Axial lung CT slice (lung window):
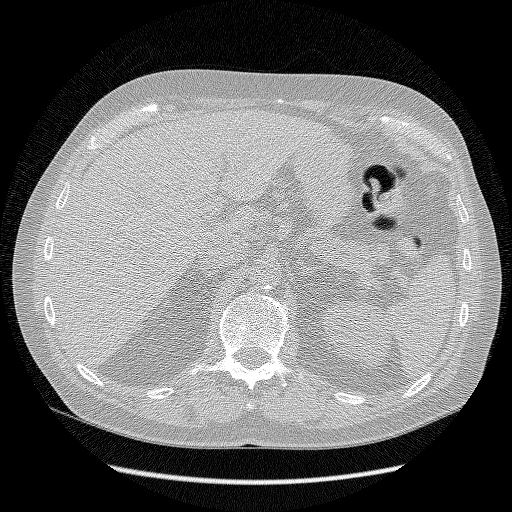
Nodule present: no